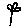
Label: flower